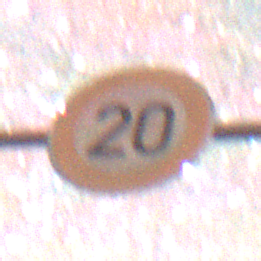
Verkehrszeichen: Geschwindigkeit20
Umgebung: Outdoor, Nature
Tageszeit: Night
Wetter: Clear
Licht: Natural
Jahreszeit: NotSpecified
Kontrast: LowContrast